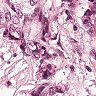
Metastatic tissue present: yes